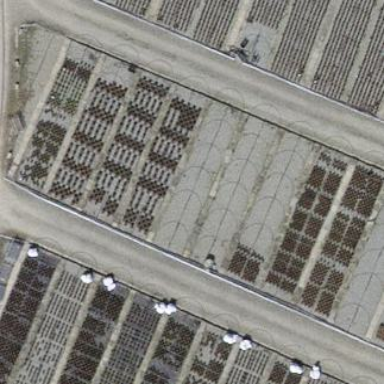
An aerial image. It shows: Plant nursery area.